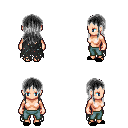
a pixel art fantasy rpg character, female body template, human, light skin, black tattered cape, teal pants, gray unkempt hairstyle, black slippers, four views (front, back, left, right), 2x2 character sprite sheet, small pixel art, hard edges, no anti-aliasing